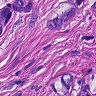
Metastatic tissue present: yes